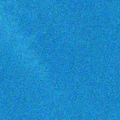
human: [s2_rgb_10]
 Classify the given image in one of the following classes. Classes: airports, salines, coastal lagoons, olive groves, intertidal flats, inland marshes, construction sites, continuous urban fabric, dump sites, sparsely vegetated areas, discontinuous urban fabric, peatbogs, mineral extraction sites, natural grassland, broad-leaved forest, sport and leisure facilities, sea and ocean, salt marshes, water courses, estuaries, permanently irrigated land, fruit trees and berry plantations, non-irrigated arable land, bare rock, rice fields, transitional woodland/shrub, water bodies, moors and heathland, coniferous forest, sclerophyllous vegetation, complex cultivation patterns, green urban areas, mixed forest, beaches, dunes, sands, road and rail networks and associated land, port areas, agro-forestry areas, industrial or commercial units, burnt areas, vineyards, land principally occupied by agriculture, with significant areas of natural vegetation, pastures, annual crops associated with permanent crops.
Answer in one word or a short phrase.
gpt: sea and ocean